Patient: sex F, age 61
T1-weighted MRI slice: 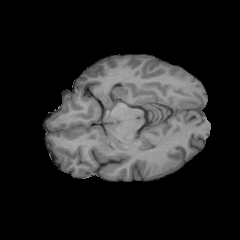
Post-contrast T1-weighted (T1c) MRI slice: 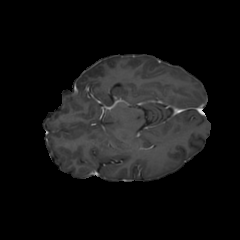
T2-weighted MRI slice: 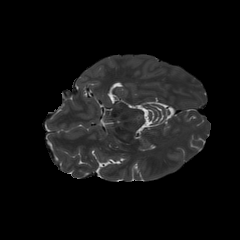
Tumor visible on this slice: no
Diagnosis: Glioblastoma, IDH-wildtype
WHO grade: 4